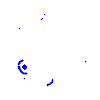
Particle: pion